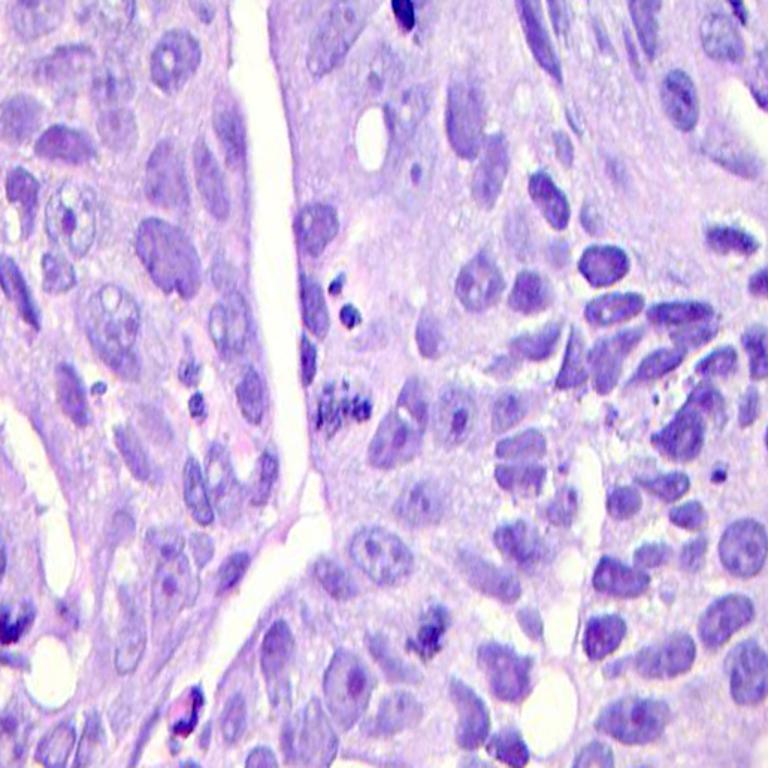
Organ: colon
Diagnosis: adenocarcinomas